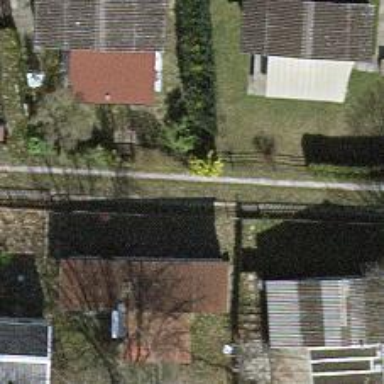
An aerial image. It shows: Alley classified as service road.